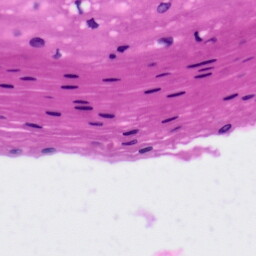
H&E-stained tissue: Tonsil